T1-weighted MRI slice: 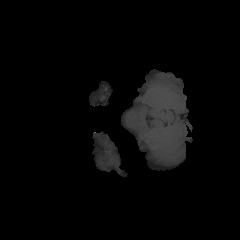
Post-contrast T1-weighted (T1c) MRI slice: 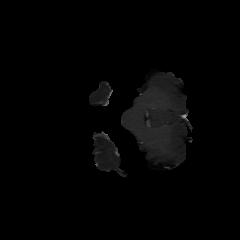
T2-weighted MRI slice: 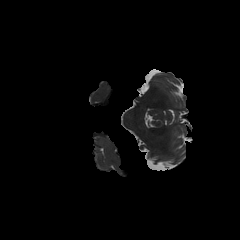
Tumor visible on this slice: yes